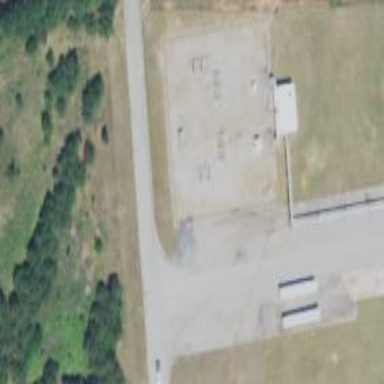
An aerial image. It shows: Industrial substation surrounded by fence.